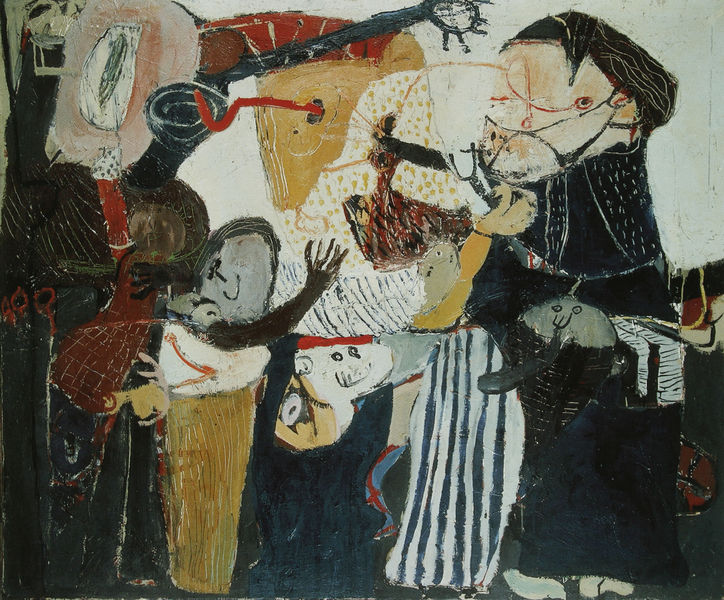
Titel: Familie
Künstler: Helmut Sturm
Standort: München
Institution: (Privatbesitz)
Schlagwörter: blau, mann, weiß, gelb, menschen, bunt, frau, schwarz, rot, gitarre, abstrakt, farben, gestreift, streifen, kuß